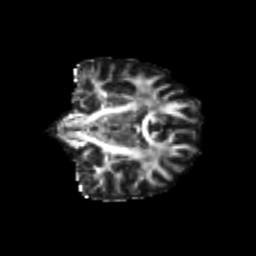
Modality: FA
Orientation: coronal
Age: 23
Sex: female
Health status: healthy
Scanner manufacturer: philips
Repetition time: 7.391 s
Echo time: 0.08599 s